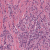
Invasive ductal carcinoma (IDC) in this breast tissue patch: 1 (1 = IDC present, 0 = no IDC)